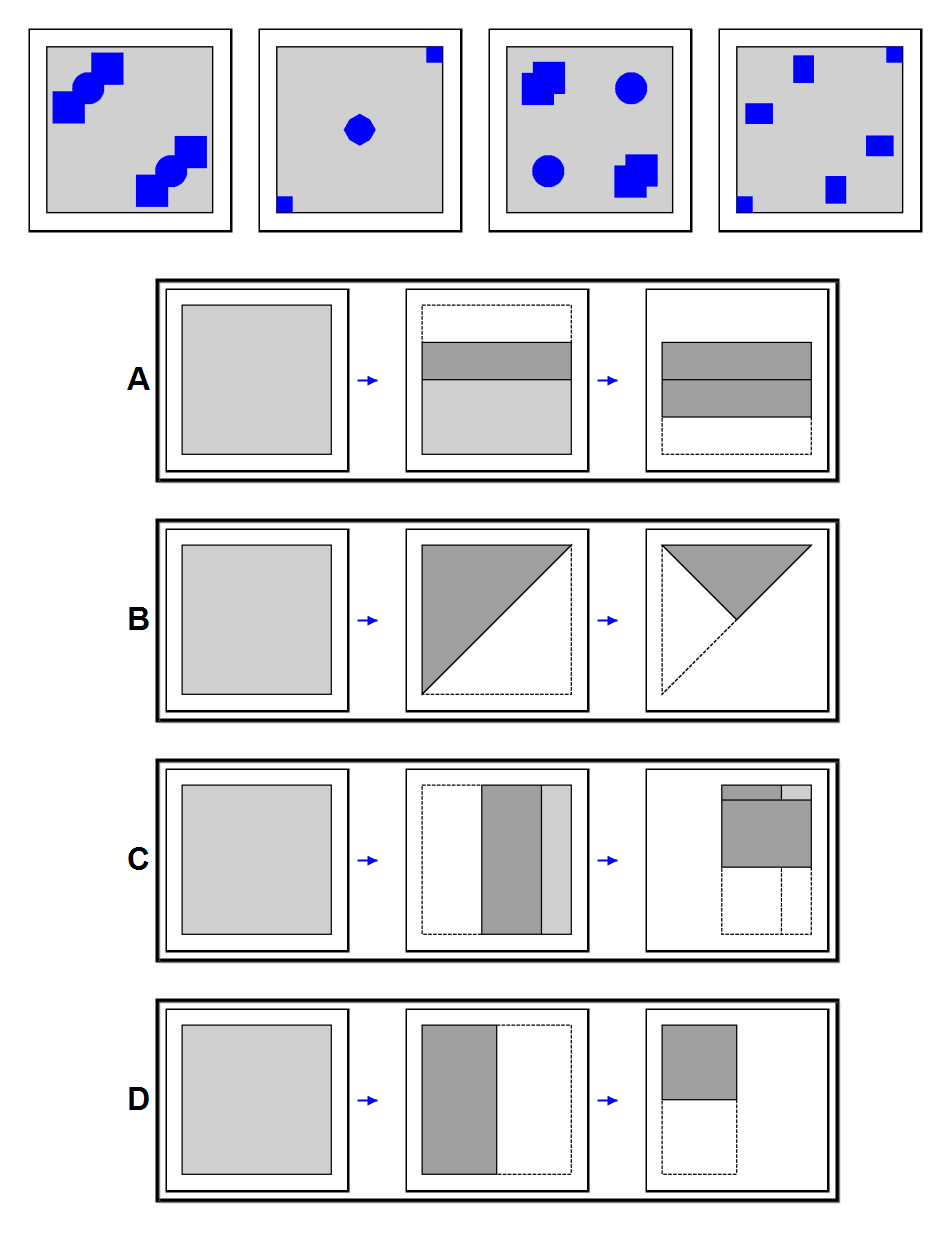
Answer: B